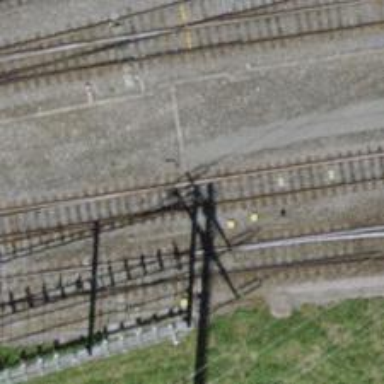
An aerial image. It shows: Railway switch.